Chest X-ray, PA view. Patient: 45 years old, sex F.
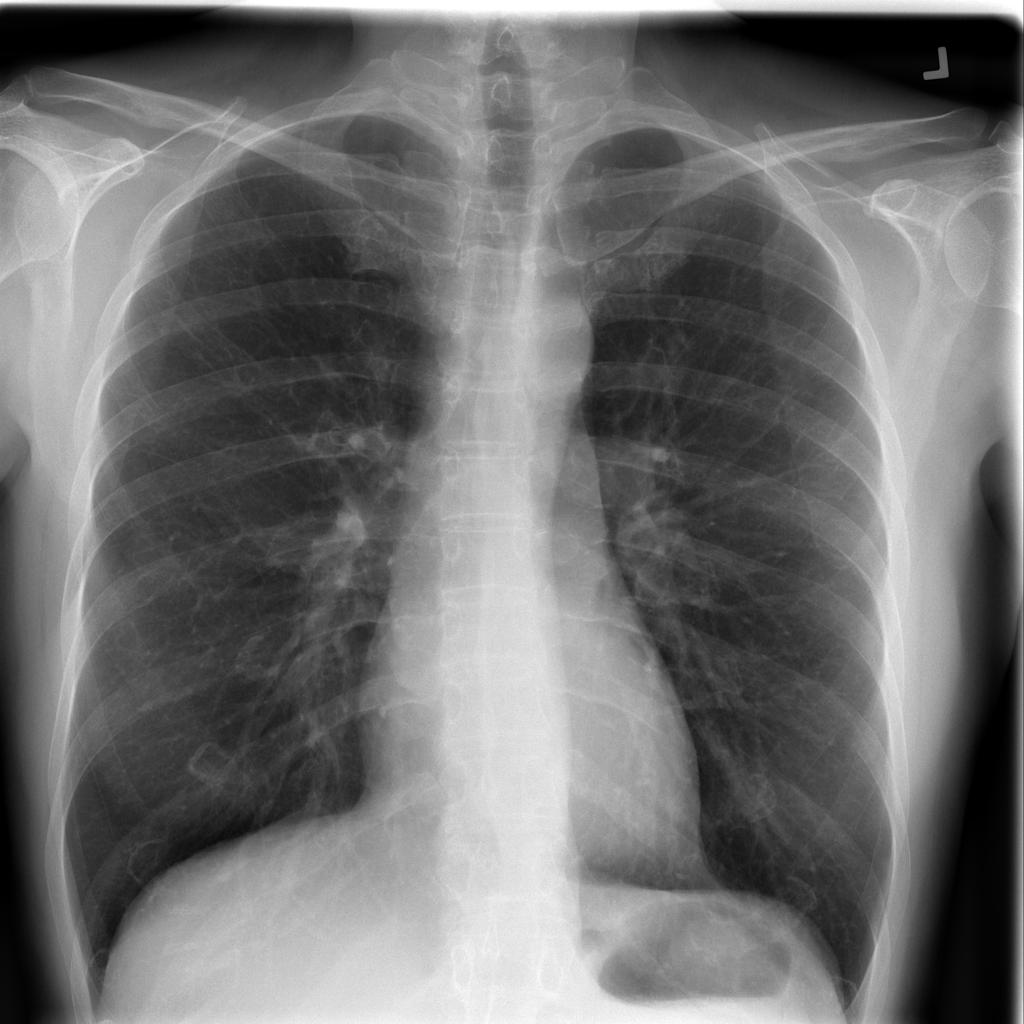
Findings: No Finding